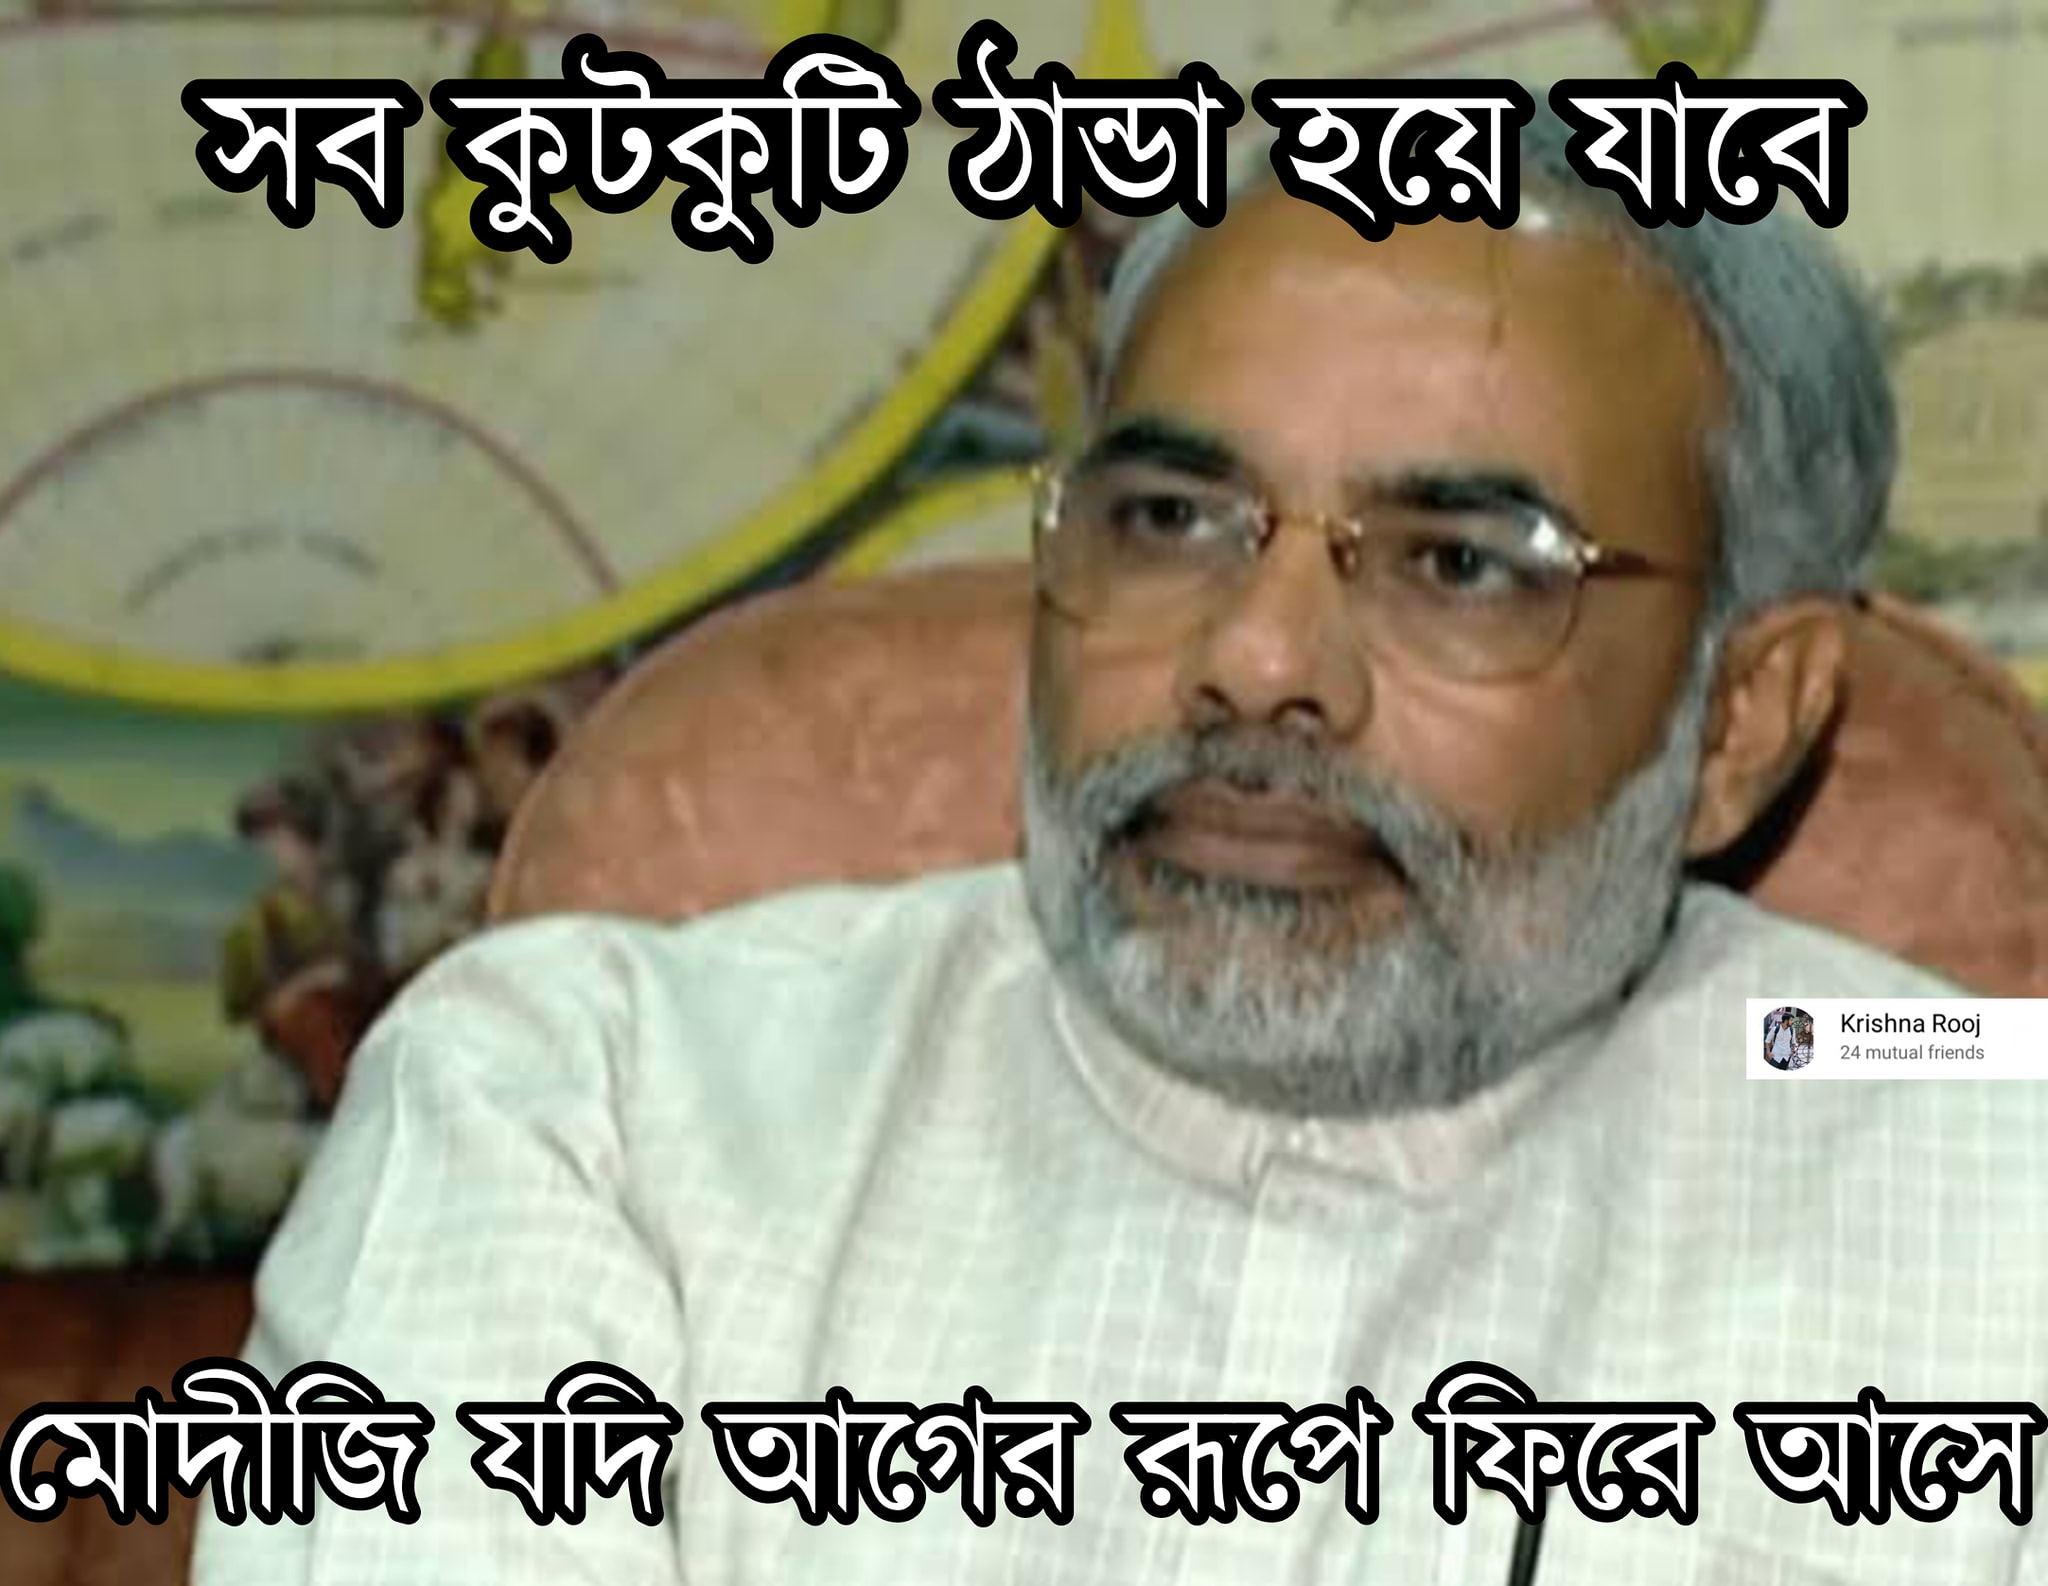
Text: সব কুটকুটি ঠান্ডা হয়ে যাবে মোদীজি যদি আগের রূপে ফিরে আসে
Label: Hate
Hate category: Political
Targeted group: Organization